The image folds the raw vibration samples of a bearing signal into a 2-D grayscale square (signal-to-image encoding). Diagnose the bearing from this image, choosing from: normal, inner_race, outer_race, ball.
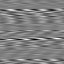
Answer: outer_race